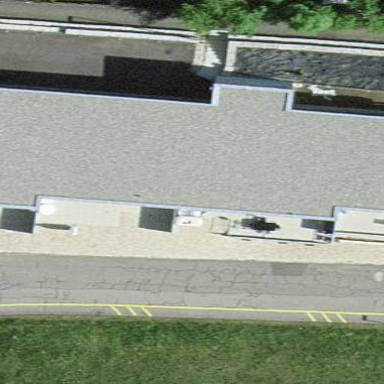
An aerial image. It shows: Building.